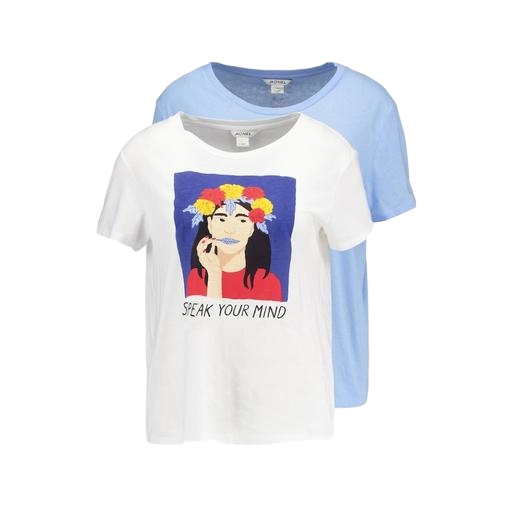
graphic tee shirt, graphic t-shirt, print t-shirt, white background